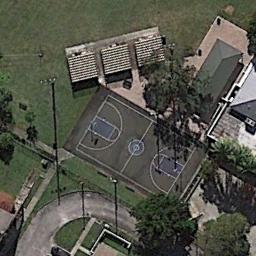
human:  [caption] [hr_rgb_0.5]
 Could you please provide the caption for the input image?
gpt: Beside the basketball court,There are buildings,Roads and the lawn .

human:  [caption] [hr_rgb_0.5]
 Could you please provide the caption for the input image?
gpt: There is a basketball court in the middle of grass next to some houses .

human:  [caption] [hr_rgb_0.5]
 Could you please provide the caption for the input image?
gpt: A basketball court surrounded by some buildings and some trees beside .

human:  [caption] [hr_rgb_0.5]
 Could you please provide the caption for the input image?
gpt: There is a tall tree beside the basketball court .

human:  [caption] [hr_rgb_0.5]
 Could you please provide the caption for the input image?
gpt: Many trees are near the basketball court .